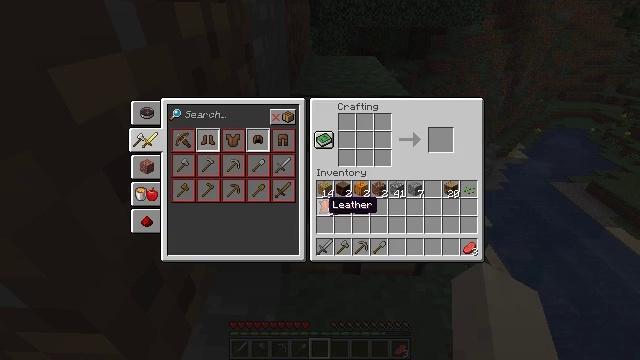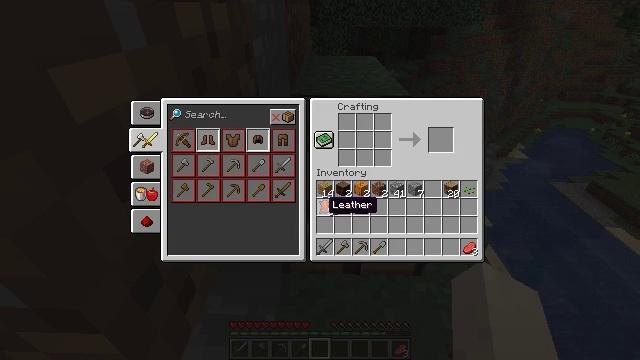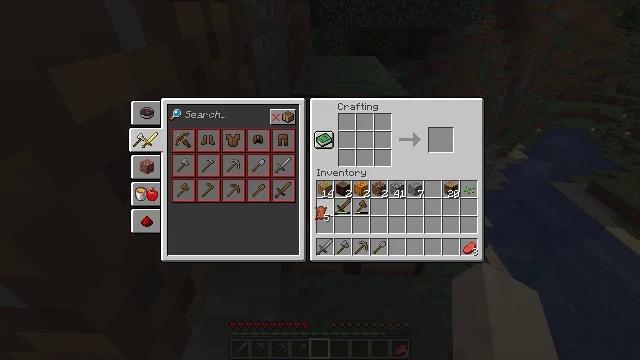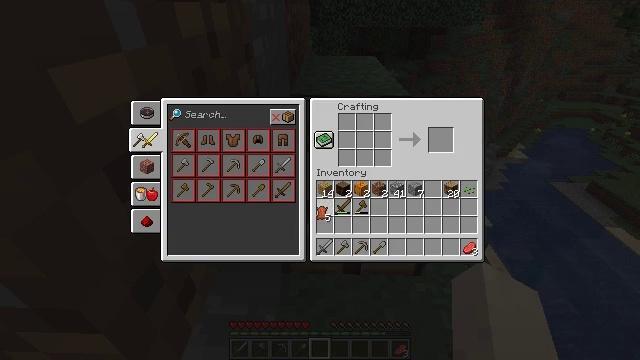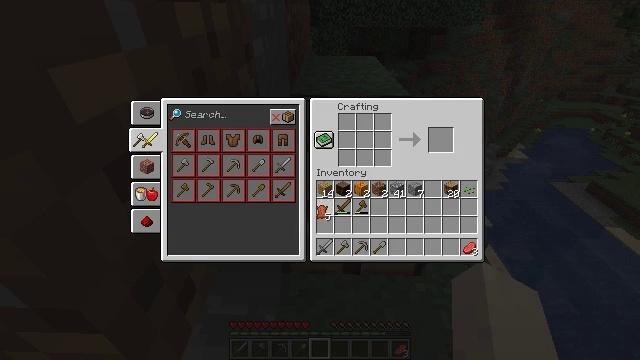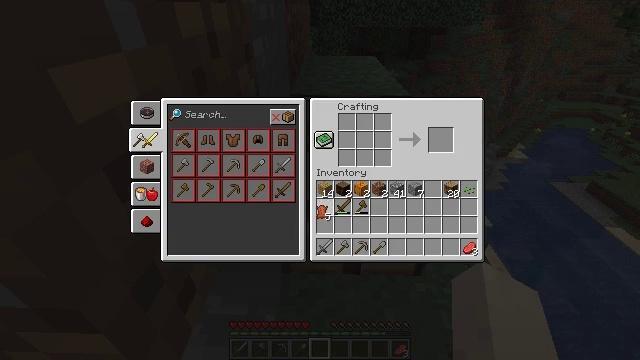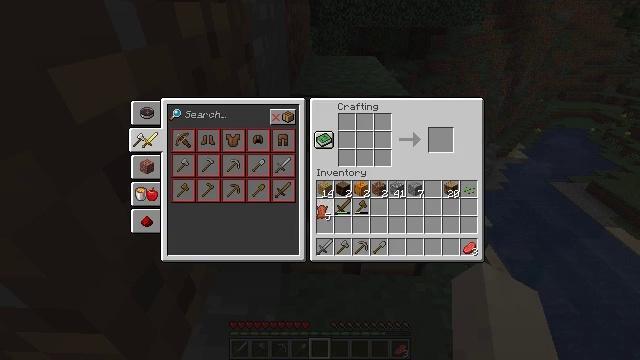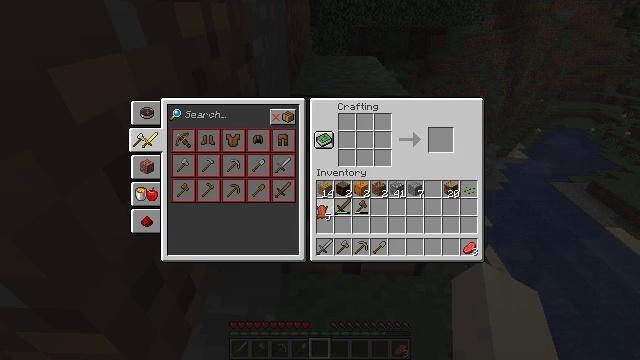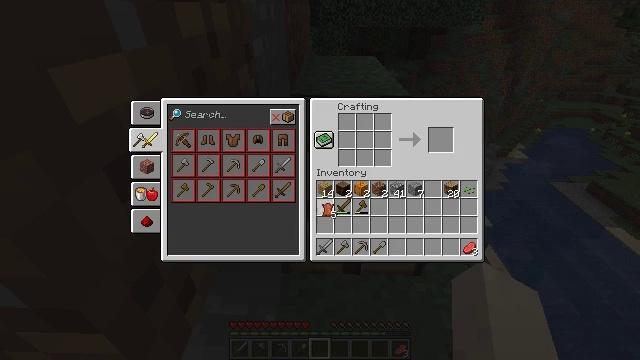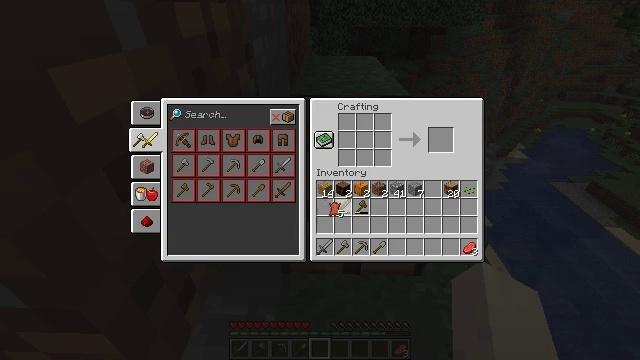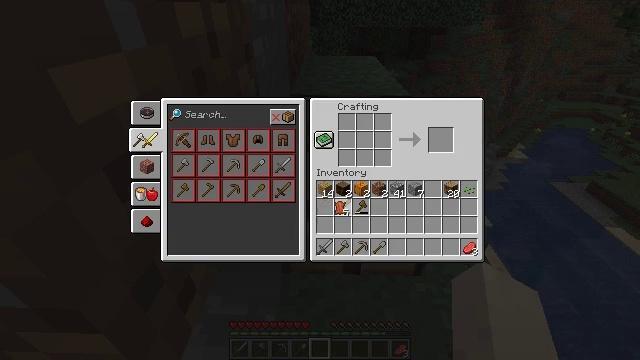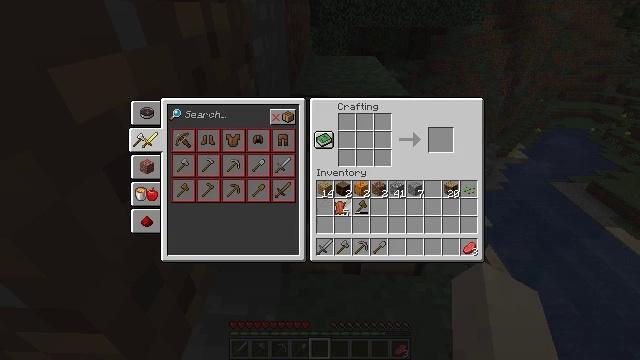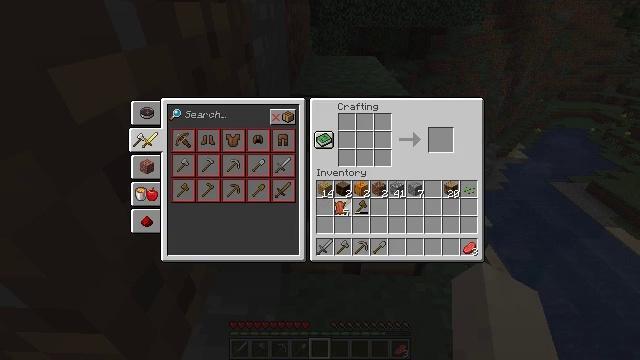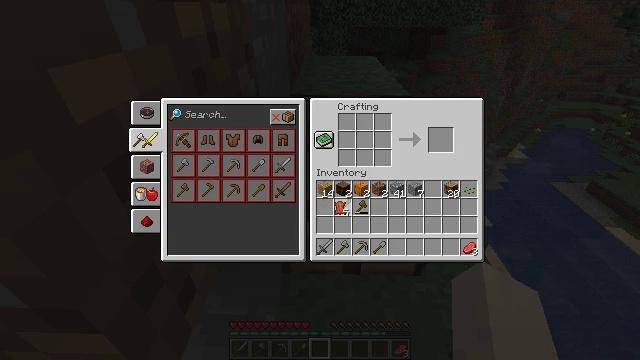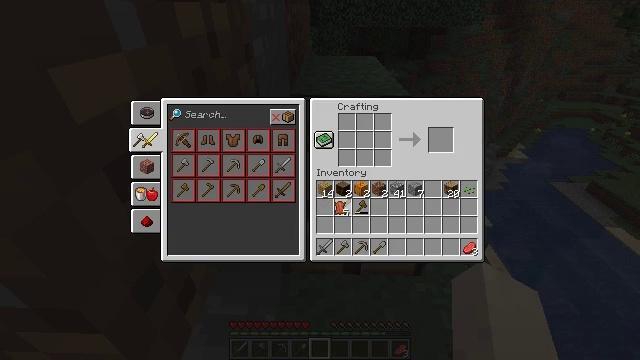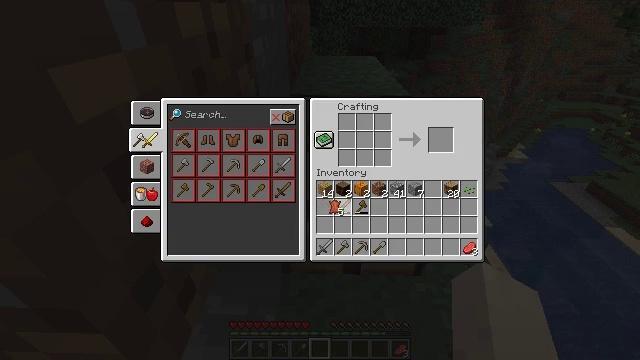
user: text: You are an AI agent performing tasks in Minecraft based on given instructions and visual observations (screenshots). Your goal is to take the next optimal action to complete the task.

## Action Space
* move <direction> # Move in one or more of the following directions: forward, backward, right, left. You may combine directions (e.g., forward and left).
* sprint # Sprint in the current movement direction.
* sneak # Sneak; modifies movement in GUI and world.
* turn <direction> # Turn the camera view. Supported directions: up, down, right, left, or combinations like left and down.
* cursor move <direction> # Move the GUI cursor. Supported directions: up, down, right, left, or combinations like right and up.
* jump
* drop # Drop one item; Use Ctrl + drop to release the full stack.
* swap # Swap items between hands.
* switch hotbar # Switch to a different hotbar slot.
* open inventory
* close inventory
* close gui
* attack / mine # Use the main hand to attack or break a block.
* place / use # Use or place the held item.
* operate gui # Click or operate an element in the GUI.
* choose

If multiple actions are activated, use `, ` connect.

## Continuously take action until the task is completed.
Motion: motion action
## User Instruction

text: Arrange leather in the crafting grid to create a leather helmet.
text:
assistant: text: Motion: no_op
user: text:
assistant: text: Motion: operate gui
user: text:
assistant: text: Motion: operate gui
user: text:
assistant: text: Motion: operate gui
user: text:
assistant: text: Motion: no_op
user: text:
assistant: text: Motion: no_op
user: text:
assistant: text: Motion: no_op
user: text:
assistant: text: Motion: no_op
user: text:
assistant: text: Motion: cursor move right
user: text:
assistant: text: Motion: no_op
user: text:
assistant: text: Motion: no_op
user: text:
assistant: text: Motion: no_op
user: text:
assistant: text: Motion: no_op
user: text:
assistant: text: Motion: no_op
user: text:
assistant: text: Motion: no_op
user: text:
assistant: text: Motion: no_op
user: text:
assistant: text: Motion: no_op
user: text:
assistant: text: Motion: no_op
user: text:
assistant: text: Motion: no_op
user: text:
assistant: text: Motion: operate gui
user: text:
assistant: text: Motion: operate gui
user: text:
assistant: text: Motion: operate gui
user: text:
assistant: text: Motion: no_op
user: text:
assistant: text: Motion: no_op
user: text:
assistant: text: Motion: no_op
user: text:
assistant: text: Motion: no_op
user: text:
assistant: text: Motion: no_op
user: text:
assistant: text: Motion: no_op
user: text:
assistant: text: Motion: no_op
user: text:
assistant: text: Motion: no_op